Question: today i was trying to install joomla on localhost but with web installer after filling configuration info when i click next nothing happens but just an processing image is displayed as shown in image
I tried with different browsers but same problem is everywhere,I have left it for 15-20 minutes ,restarted server/laptop yet same problem.I knew there is no problem with installation source as I have already installed it before.
Well I am using EasyPHP-DevServer-13.1VC11 Please help!!
I have wordpress installed in my computer and it have no issues..
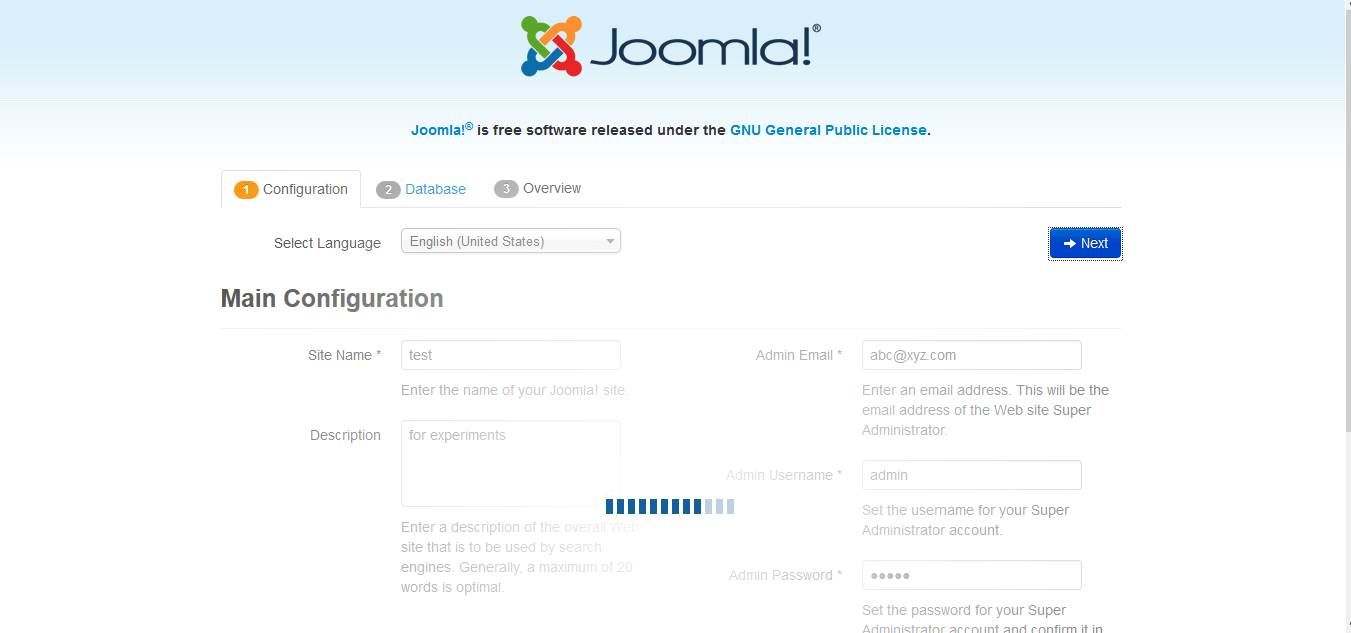
Answer: Joomla 3.1.5 have bug with PHP 5.5 but you do not need to worry to make it work you just need to modify an file 'input.php' file located in 'libraries/joomla/filter/input.php'
here you go:
open input.php with your favorite text editor
find and replace
'''
$source = preg_replace('/&#(\d+);/me', "utf8_encode(chr(\1))", $source); // decimal notation
'''
with
'''
$source = preg_replace_callback('/&#(\d+);/m', function($m){return utf8_encode(chr($m[1]));}, $source); // decimal notation
'''
And
'''
$source = preg_replace('/&#x([a-f0-9]+);/mei', "utf8_encode(chr(0x\1))", $source); // hex notation
'''
with
'''
$source = preg_replace_callback('/&#x([a-f0-9]+);/mi', function($m){return utf8_encode(chr('0x'.$m[1]));}, $source); // hex notation
'''
or for your continence I have uploaded an fixed input.php file you can download it <URL> just replace input.php with original one and you are done..!!